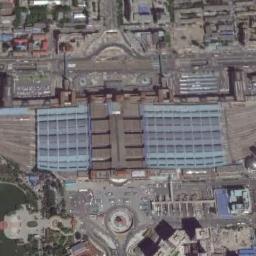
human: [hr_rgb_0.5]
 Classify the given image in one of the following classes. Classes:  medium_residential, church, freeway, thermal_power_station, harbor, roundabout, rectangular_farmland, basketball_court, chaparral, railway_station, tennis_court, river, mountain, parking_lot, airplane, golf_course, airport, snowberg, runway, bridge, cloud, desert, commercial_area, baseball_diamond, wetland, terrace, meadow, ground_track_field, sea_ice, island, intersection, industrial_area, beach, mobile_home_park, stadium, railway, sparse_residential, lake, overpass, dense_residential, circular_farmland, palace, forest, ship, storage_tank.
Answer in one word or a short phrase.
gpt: railway_station